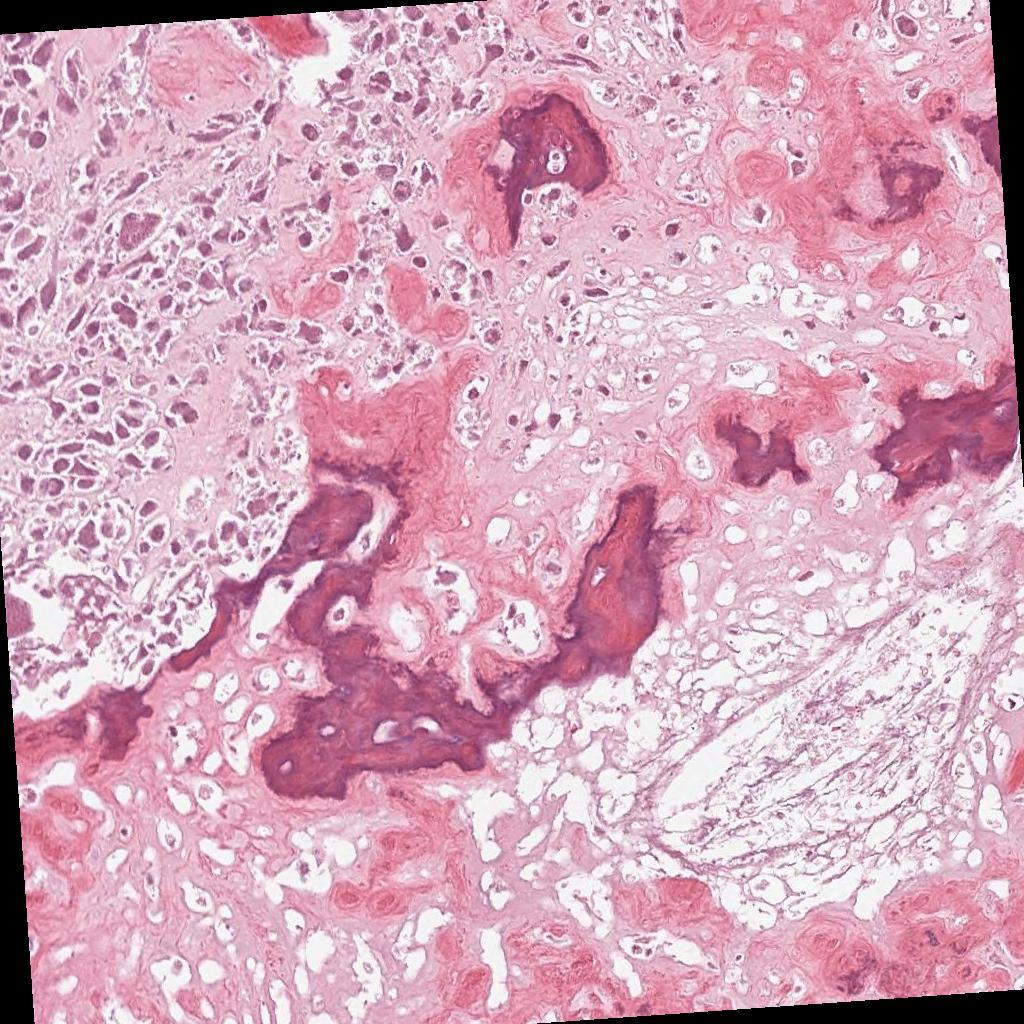
Label: Non-Viable-Tumor